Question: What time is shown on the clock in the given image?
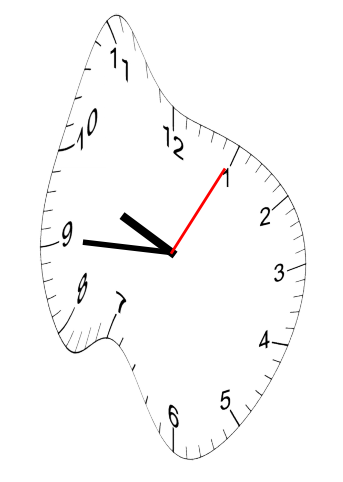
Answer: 09:45:05